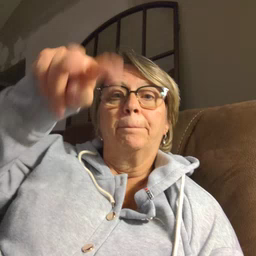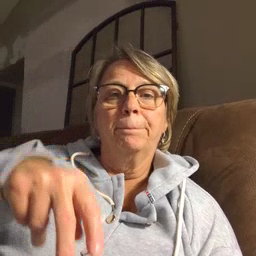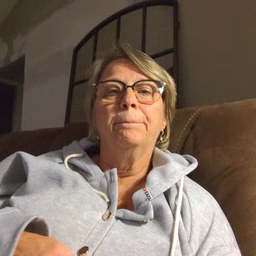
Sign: jump